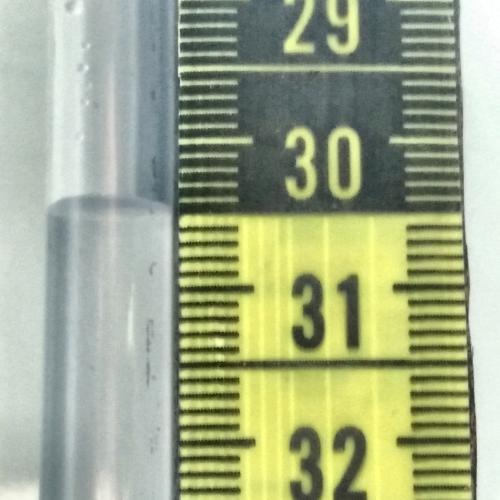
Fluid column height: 30.4 cm